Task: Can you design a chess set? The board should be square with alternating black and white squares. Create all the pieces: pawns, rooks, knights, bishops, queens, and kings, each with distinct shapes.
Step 1357:
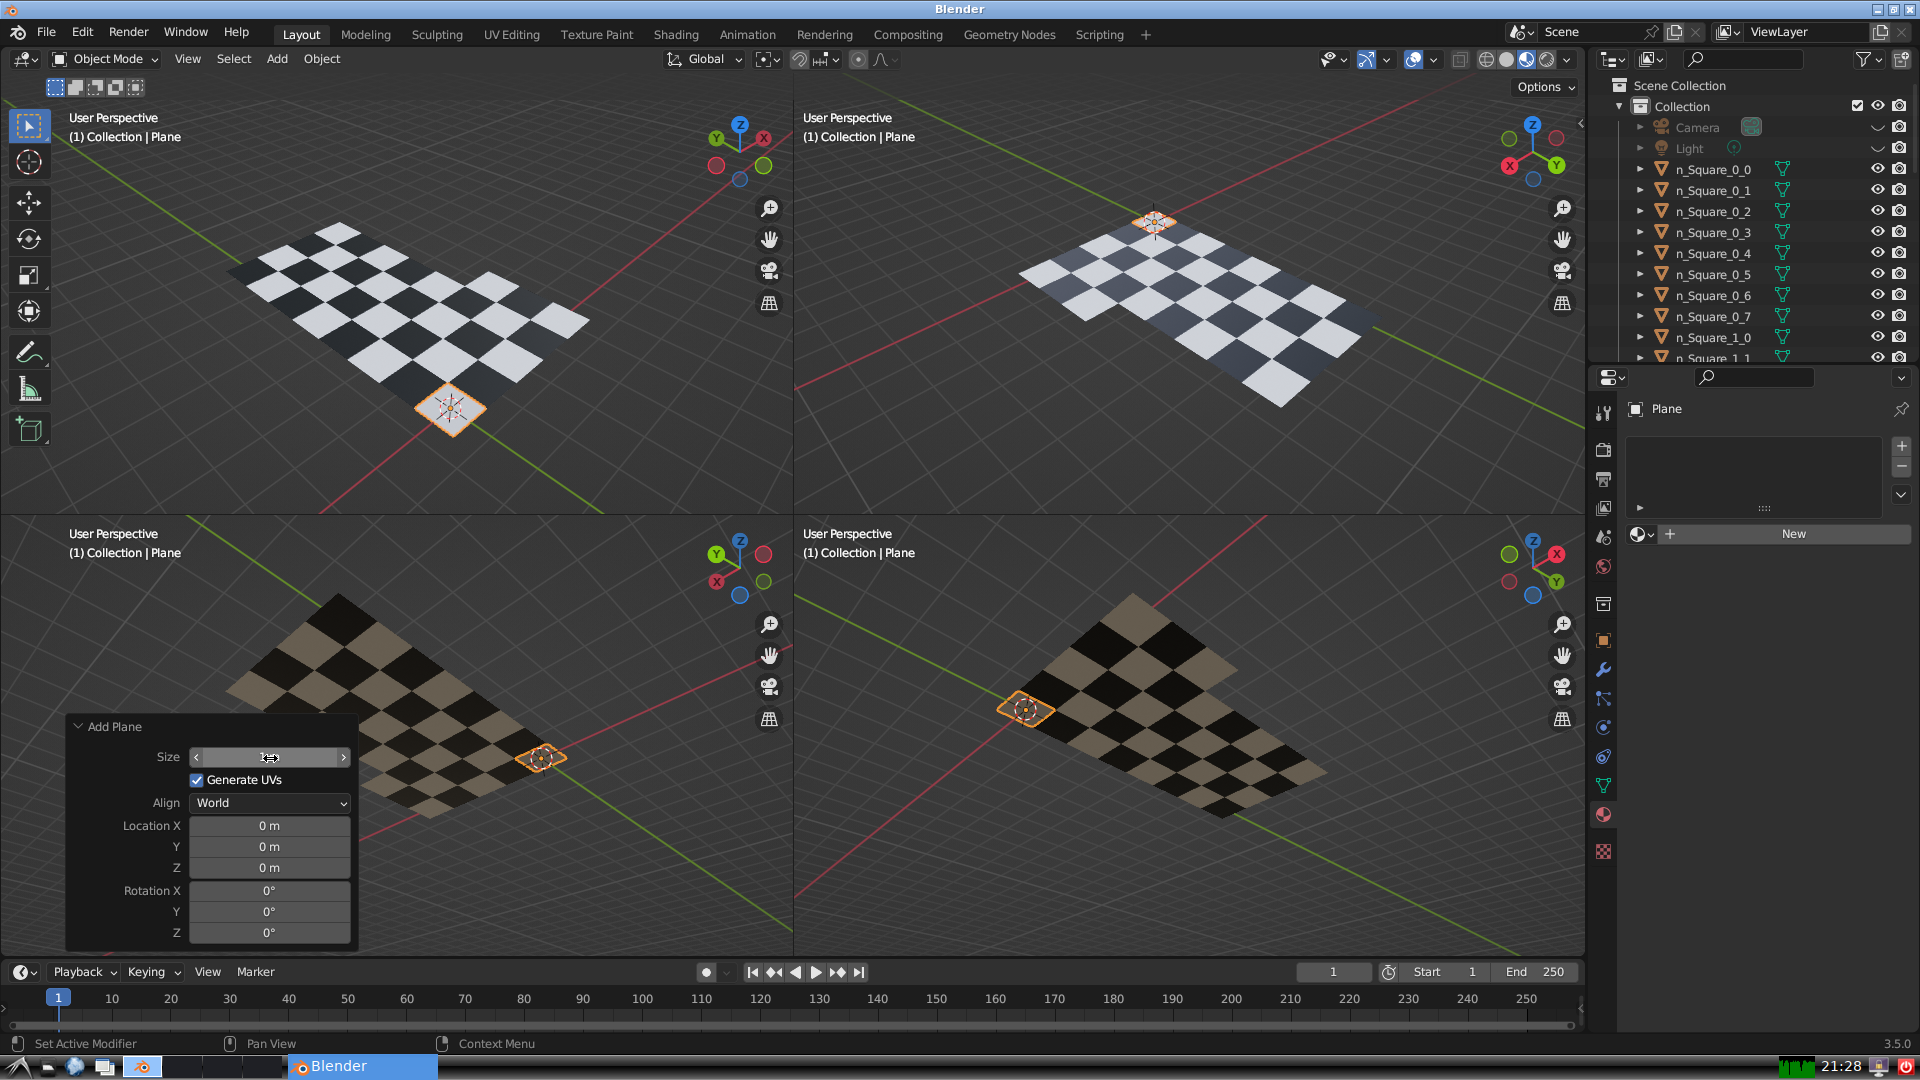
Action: {"mouse_move": [960, 540]}